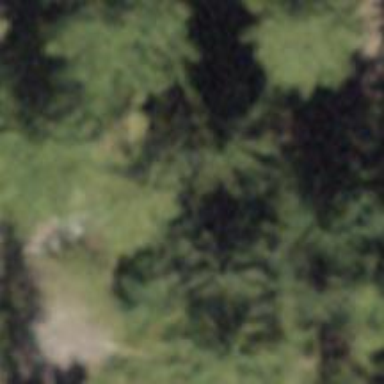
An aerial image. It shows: Needle-leaved tree in nature.